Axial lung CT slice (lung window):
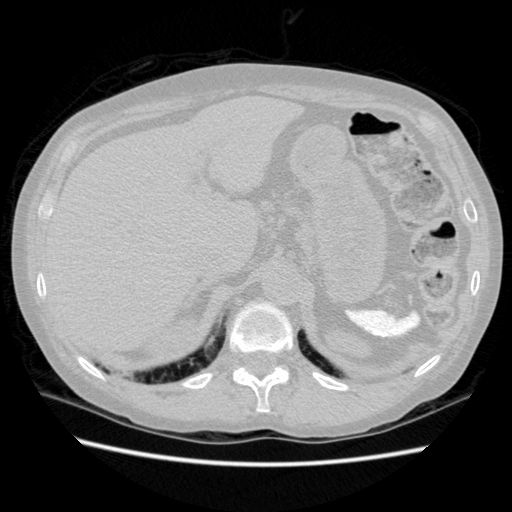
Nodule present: no